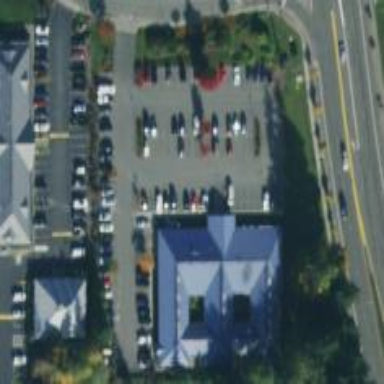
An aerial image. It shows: Clinic.